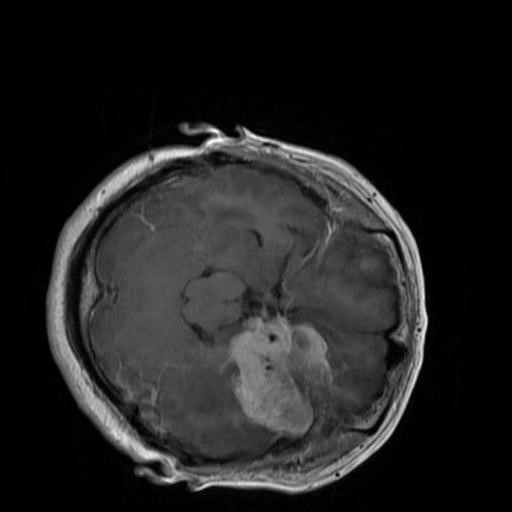
Label: brain_menin